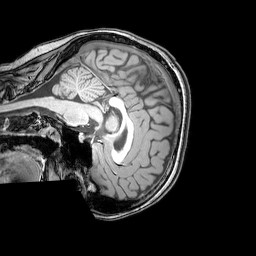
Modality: T1w
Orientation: sagittal
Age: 21
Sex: female
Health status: healthy
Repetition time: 0.081 s
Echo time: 0.037 s